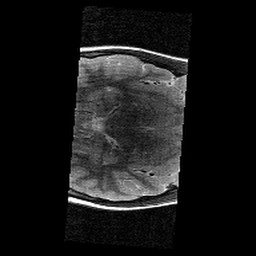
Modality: T2w
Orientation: axial
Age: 10
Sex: female
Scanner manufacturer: siemens
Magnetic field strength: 3 T
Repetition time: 9.23 s
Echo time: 0.067 s